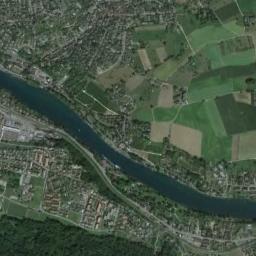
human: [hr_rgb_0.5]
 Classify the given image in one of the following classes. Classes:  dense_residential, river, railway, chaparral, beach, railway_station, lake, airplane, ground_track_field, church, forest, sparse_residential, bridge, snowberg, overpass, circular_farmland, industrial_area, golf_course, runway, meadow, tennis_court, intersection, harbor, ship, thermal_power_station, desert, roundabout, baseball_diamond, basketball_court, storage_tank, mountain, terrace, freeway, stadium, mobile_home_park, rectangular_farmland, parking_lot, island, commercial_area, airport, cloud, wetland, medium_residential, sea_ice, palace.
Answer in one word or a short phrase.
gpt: river